Here is a 2-D grayscale rendering of raw bearing vibration samples (signal-to-image). Classify the bearing condition as one of: normal, inner_race, outer_race, ball.
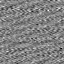
Answer: normal